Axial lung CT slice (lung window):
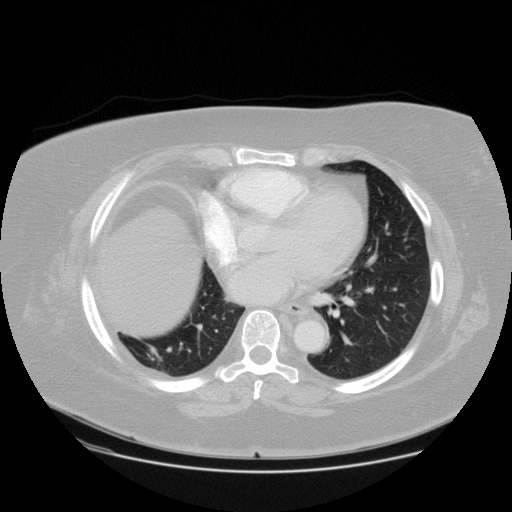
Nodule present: no